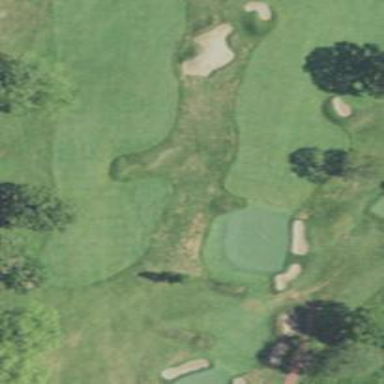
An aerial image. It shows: View of golf hole.